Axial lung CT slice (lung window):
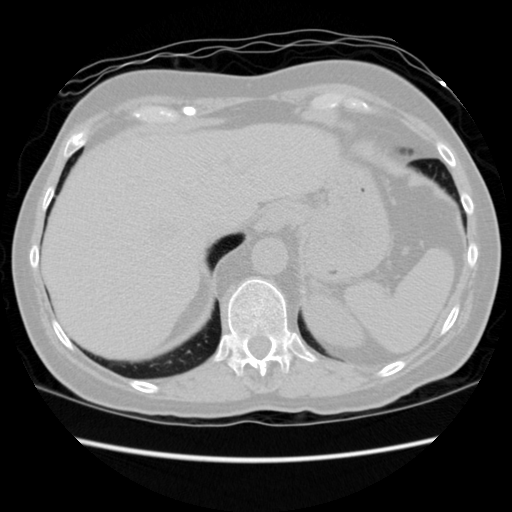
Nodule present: no